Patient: sex F, age 31
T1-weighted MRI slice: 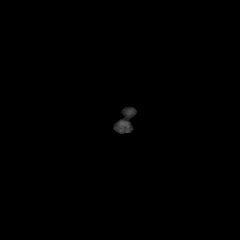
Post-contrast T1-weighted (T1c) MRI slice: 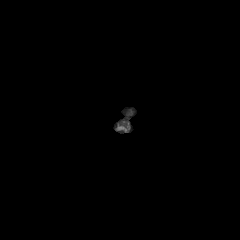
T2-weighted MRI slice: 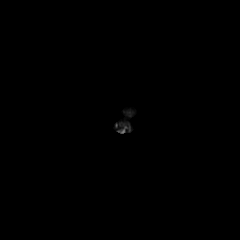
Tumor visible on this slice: no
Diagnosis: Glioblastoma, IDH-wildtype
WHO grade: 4